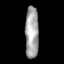
Tissue: lung
Cell type: Fibroblasts
Senescence score: 0.6066
Nuclear area (px): 684
Mean DAPI intensity: 164.808